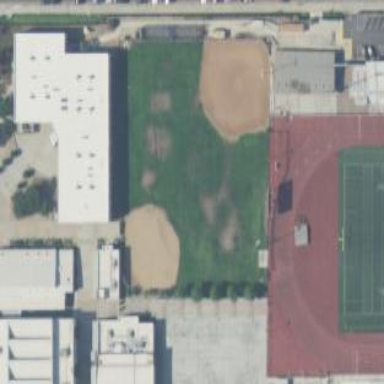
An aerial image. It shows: Grass pitch designated for baseball.